Question: i've the following issue on Apache Spark Streaming library. I've rewrite a simple "word count" stand alone application to see how the streaming works, so here the code:
'''
SparkConf conf = new SparkConf().setMaster("local[2]").setAppName("NetworkWordCount");
JavaStreamingContext jssc = new JavaStreamingContext(conf, new Duration(1000));
// Create a DStream that will connect to hostname:port, like localhost:9999
JavaReceiverInputDStream<String> lines = jssc.socketTextStream("localhost", 9999);
// Split each line into words
JavaDStream<String> words = lines.flatMap(
new FlatMapFunction<String, String>() {
@Override public Iterable<String> call(String x) {
return Arrays.asList(x.split(" "));
}
});
// Count each word in each batch
JavaPairDStream<String, Integer> pairs = words.mapToPair(
new PairFunction<String, String, Integer>() {
@Override public Tuple2<String, Integer> call(String s) throws Exception {
return new Tuple2<String, Integer>(s, 1);
}
});
JavaPairDStream<String, Integer> wordCounts = pairs.reduceByKey(
new Function2<Integer, Integer, Integer>() {
@Override public Integer call(Integer i1, Integer i2) throws Exception {
return i1 + i2;
}
});
// Print the first ten elements of each RDD generated in this DStream to the console
wordCounts.print();
jssc.start(); // Start the computation
jssc.awaitTermination(); // Wait for the computation to terminate
'''
When i run this stand alone application the logs loops the following lines:
'''
14/10/08 13:16:44 INFO JobScheduler: Finished job streaming job 1412767004000 ms.0 from job set of time 1412767004000 ms
14/10/08 13:16:44 INFO JobScheduler: Total delay: 0.023 s for time 1412767004000 ms (execution: 0.019 s)
14/10/08 13:16:44 INFO ShuffledRDD: Removing RDD 428 from persistence list
14/10/08 13:16:44 INFO BlockManager: Removing RDD 428
14/10/08 13:16:44 INFO MappedRDD: Removing RDD 427 from persistence list
14/10/08 13:16:44 INFO BlockManager: Removing RDD 427
14/10/08 13:16:44 INFO FlatMappedRDD: Removing RDD 426 from persistence list
14/10/08 13:16:44 INFO BlockManager: Removing RDD 426
14/10/08 13:16:44 INFO BlockRDD: Removing RDD 425 from persistence list
14/10/08 13:16:44 INFO SocketInputDStream: Removing blocks of RDD BlockRDD[425] at BlockRDD at ReceiverInputDStream.scala:69 of time 1412767004000 ms
14/10/08 13:16:44 INFO BlockManager: Removing RDD 425
14/10/08 13:16:44 INFO SocketReceiver: Stopped receiving
14/10/08 13:16:44 INFO SocketReceiver: Closed socket to localhost:9999
14/10/08 13:16:44 WARN ReceiverSupervisorImpl: Restarting receiver with delay 2000 ms: Retrying connecting to localhost:9999
14/10/08 13:16:44 INFO ReceiverSupervisorImpl: Stopping receiver with message: Restarting receiver with delay 2000ms: Retrying connecting to localhost:9999:
14/10/08 13:16:44 INFO ReceiverSupervisorImpl: Called receiver onStop
14/10/08 13:16:44 INFO ReceiverSupervisorImpl: Deregistering receiver 0
14/10/08 13:16:44 ERROR ReceiverTracker: Deregistered receiver for stream 0: Restarting receiver with delay 2000ms: Retrying connecting to localhost:9999
14/10/08 13:16:44 INFO ReceiverSupervisorImpl: Stopped receiver 0
14/10/08 13:16:45 INFO ReceiverTracker: Stream 0 received 0 blocks
14/10/08 13:16:45 INFO JobScheduler: Added jobs for time 1412767005000 ms
14/10/08 13:16:45 INFO JobScheduler: Starting job streaming job 1412767005000 ms.0 from job set of time 1412767005000 ms
14/10/08 13:16:45 INFO SparkContext: Starting job: take at DStream.scala:608
14/10/08 13:16:45 INFO DAGScheduler: Registering RDD 435 (map at MappedDStream.scala:35)
14/10/08 13:16:45 INFO DAGScheduler: Got job 217 (take at DStream.scala:608) with 1 output partitions (allowLocal=true)
14/10/08 13:16:45 INFO DAGScheduler: Final stage: Stage 433(take at DStream.scala:608)
14/10/08 13:16:45 INFO DAGScheduler: Parents of final stage: List(Stage 434)
14/10/08 13:16:45 INFO DAGScheduler: Missing parents: List()
14/10/08 13:16:45 INFO DAGScheduler: Submitting Stage 433 (ShuffledRDD[436] at combineByKey at ShuffledDStream.scala:42), which has no missing parents
14/10/08 13:16:45 INFO MemoryStore: ensureFreeSpace(2256) called with curMem=23776, maxMem=277842493
14/10/08 13:16:45 INFO MemoryStore: Block broadcast_217 stored as values in memory (estimated size 2.2 KB, free 264.9 MB)
14/10/08 13:16:45 INFO DAGScheduler: Submitting 1 missing tasks from Stage 433 (ShuffledRDD[436] at combineByKey at ShuffledDStream.scala:42)
14/10/08 13:16:45 INFO TaskSchedulerImpl: Adding task set 433.0 with 1 tasks
14/10/08 13:16:45 INFO TaskSetManager: Starting task 0.0 in stage 433.0 (TID 217, localhost, PROCESS_LOCAL, 1008 bytes)
14/10/08 13:16:45 INFO Executor: Running task 0.0 in stage 433.0 (TID 217)
14/10/08 13:16:45 INFO BlockFetcherIterator$BasicBlockFetcherIterator: maxBytesInFlight: 50331648, targetRequestSize: <PHONE>
14/10/08 13:16:45 INFO BlockFetcherIterator$BasicBlockFetcherIterator: Getting 0 non-empty blocks out of 0 blocks
14/10/08 13:16:45 INFO BlockFetcherIterator$BasicBlockFetcherIterator: Started 0 remote fetches in 0 ms
14/10/08 13:16:45 INFO Executor: Finished task 0.0 in stage 433.0 (TID 217). 822 bytes result sent to driver
14/10/08 13:16:45 INFO TaskSetManager: Finished task 0.0 in stage 433.0 (TID 217) in 4 ms on localhost (1/1)
14/10/08 13:16:45 INFO DAGScheduler: Stage 433 (take at DStream.scala:608) finished in 0.006 s
14/10/08 13:16:45 INFO TaskSchedulerImpl: Removed TaskSet 433.0, whose tasks have all completed, from pool
14/10/08 13:16:45 INFO SparkContext: Job finished: take at DStream.scala:608, took 0.009386933 s
14/10/08 13:16:45 INFO SparkContext: Starting job: take at DStream.scala:608
14/10/08 13:16:45 INFO MapOutputTrackerMaster: Size of output statuses for shuffle 108 is 82 bytes
14/10/08 13:16:45 INFO DAGScheduler: Got job 218 (take at DStream.scala:608) with 1 output partitions (allowLocal=true)
14/10/08 13:16:45 INFO DAGScheduler: Final stage: Stage 435(take at DStream.scala:608)
14/10/08 13:16:45 INFO DAGScheduler: Parents of final stage: List(Stage 436)
14/10/08 13:16:45 INFO DAGScheduler: Missing parents: List()
14/10/08 13:16:45 INFO DAGScheduler: Submitting Stage 435 (ShuffledRDD[436] at combineByKey at ShuffledDStream.scala:42), which has no missing parents
14/10/08 13:16:45 INFO MemoryStore: ensureFreeSpace(2256) called with curMem=26032, maxMem=277842493
14/10/08 13:16:45 INFO MemoryStore: Block broadcast_218 stored as values in memory (estimated size 2.2 KB, free 264.9 MB)
14/10/08 13:16:45 INFO DAGScheduler: Submitting 1 missing tasks from Stage 435 (ShuffledRDD[436] at combineByKey at ShuffledDStream.scala:42)
14/10/08 13:16:45 INFO TaskSchedulerImpl: Adding task set 435.0 with 1 tasks
14/10/08 13:16:45 INFO TaskSetManager: Starting task 0.0 in stage 435.0 (TID 218, localhost, PROCESS_LOCAL, 1008 bytes)
14/10/08 13:16:45 INFO Executor: Running task 0.0 in stage 435.0 (TID 218)
14/10/08 13:16:45 INFO BlockFetcherIterator$BasicBlockFetcherIterator: maxBytesInFlight: 50331648, targetRequestSize: <PHONE>
14/10/08 13:16:45 INFO BlockFetcherIterator$BasicBlockFetcherIterator: Getting 0 non-empty blocks out of 0 blocks
14/10/08 13:16:45 INFO BlockFetcherIterator$BasicBlockFetcherIterator: Started 0 remote fetches in 1 ms
14/10/08 13:16:45 INFO Executor: Finished task 0.0 in stage 435.0 (TID 218). 822 bytes result sent to driver
14/10/08 13:16:45 INFO TaskSetManager: Finished task 0.0 in stage 435.0 (TID 218) in 3 ms on localhost (1/1)
14/10/08 13:16:45 INFO TaskSchedulerImpl: Removed TaskSet 435.0, whose tasks have all completed, from pool
14/10/08 13:16:45 INFO DAGScheduler: Stage 435 (take at DStream.scala:608) finished in 0.003 s
14/10/08 13:16:45 INFO SparkContext: Job finished: take at DStream.scala:608, took 0.008348754 s
-------------------------------------------
Time: 1412767005000 ms
-------------------------------------------
'''
and on web UI i can see the follow screenshot:

obviously the netcat -lk 9999 doesn't do anything when i write some example words.
Can someone help me to figure out how make this example works?
thanks
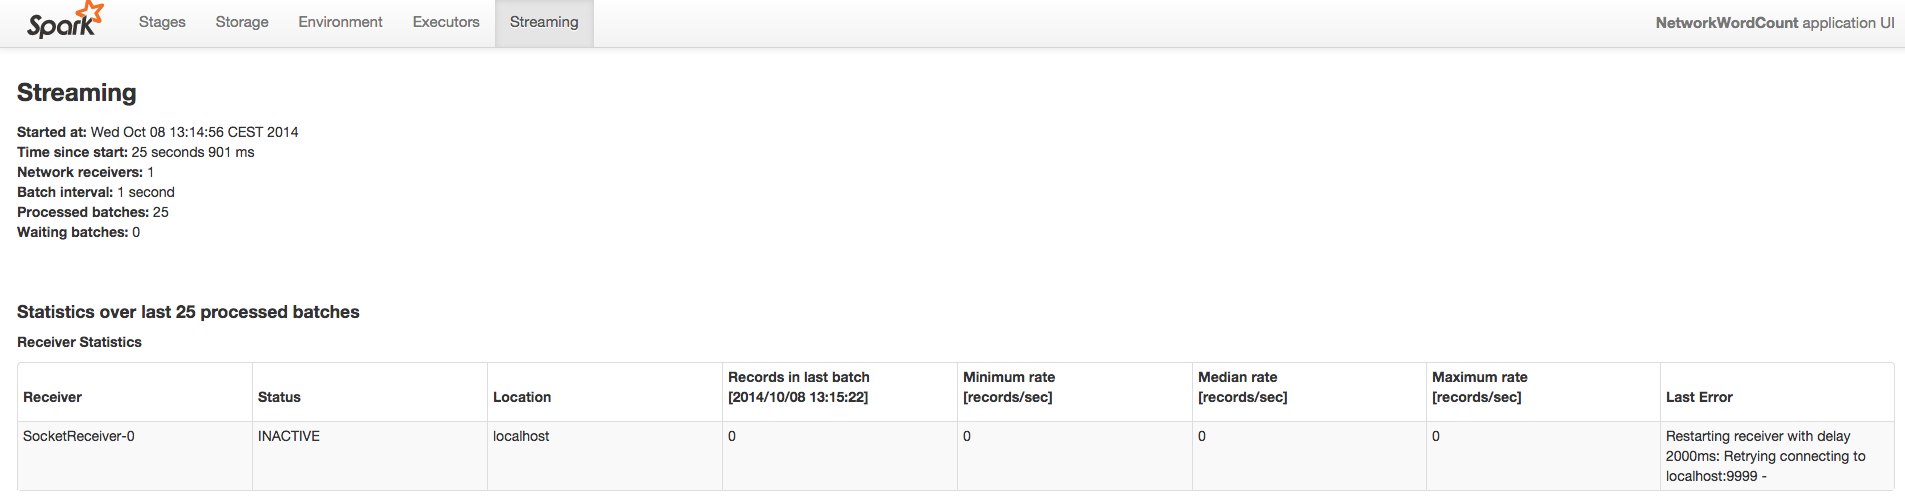
Answer: As given in the comment
run
'''
nc -lk 9999 in console
'''
Then run the following command inside the spark folder
'''
bin/run-example org.apache.spark.examples.streaming.JavaNetworkWordCount localhost 9999
'''
Now add words in the tab of console where you run nc
'''
It is working! Life is beautiful!
'''
and check the output, in the spark folder
'''
(beautiful!,1)
(working!,1)
(is,2)
(It,1)
(Life,1)
'''
If you keep adding , it program will continue to consolidate..
Hope this helps